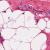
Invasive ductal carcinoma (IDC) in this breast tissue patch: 0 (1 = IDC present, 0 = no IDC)